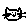
Label: cat